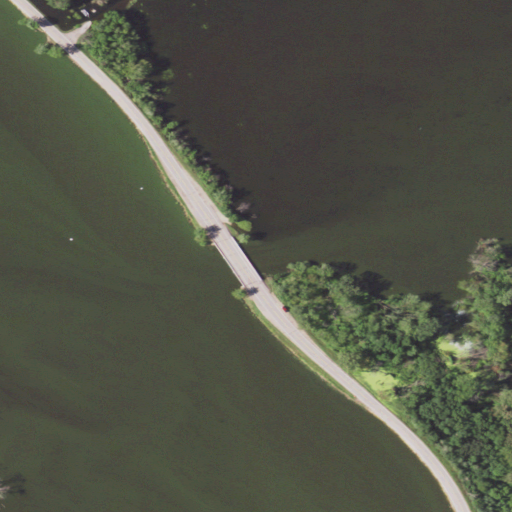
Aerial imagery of gap in Minnesota named The Narrows containing open water, woody wetlands, medium intensity development, high intensity development, low intensity development, herbaceous wetlands, deciduous forest, and grassland